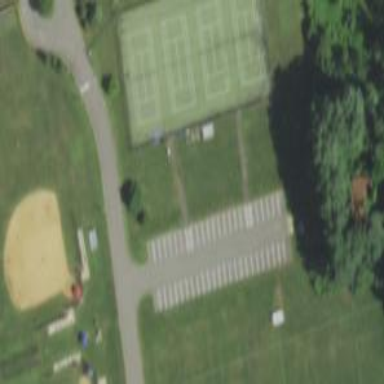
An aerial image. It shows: Tennis court in leisure pitch.